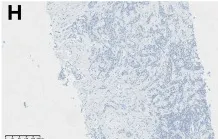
Hematoxylin-eosin (H&E) staining and immunohistochemical evaluation of the tissue obtained using needle biopsy (10x). Negative sating for ER.
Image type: pathology (immunostaining)